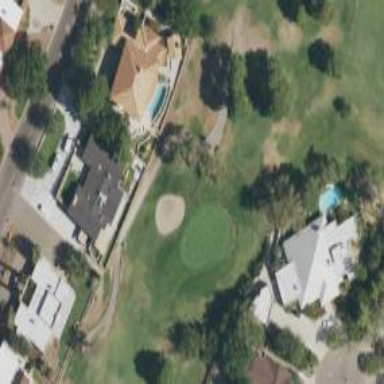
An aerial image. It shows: Rough grassy area used for golf.